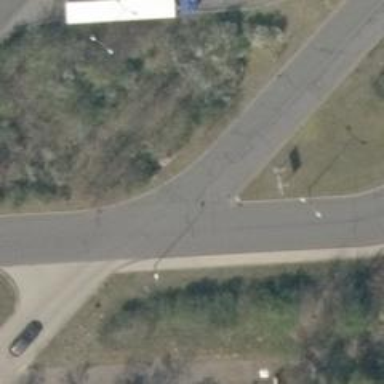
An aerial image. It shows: Asphalt road designated for service vehicles.